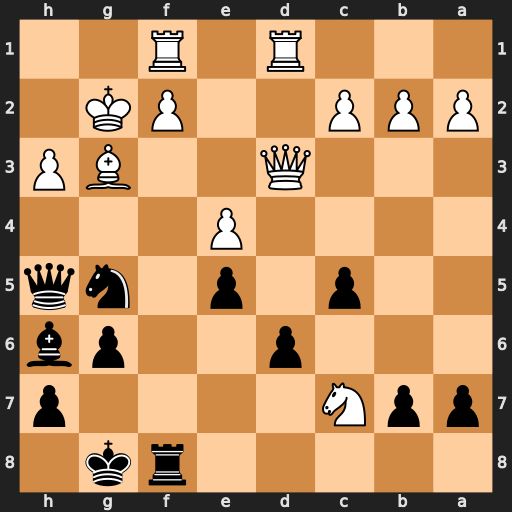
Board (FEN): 5rk1/ppN4p/3p2pb/2p1p1nq/4P3/3Q2BP/PPP2PK1/3R1R2
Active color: b
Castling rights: -
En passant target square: -
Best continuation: Qxh3+ Kg1 Nf3+ Qxf3 Rxf3